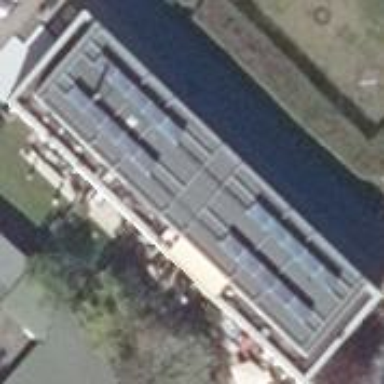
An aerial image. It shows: Image showing building with apartments.